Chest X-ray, PA view. Patient: 60 years old, sex M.
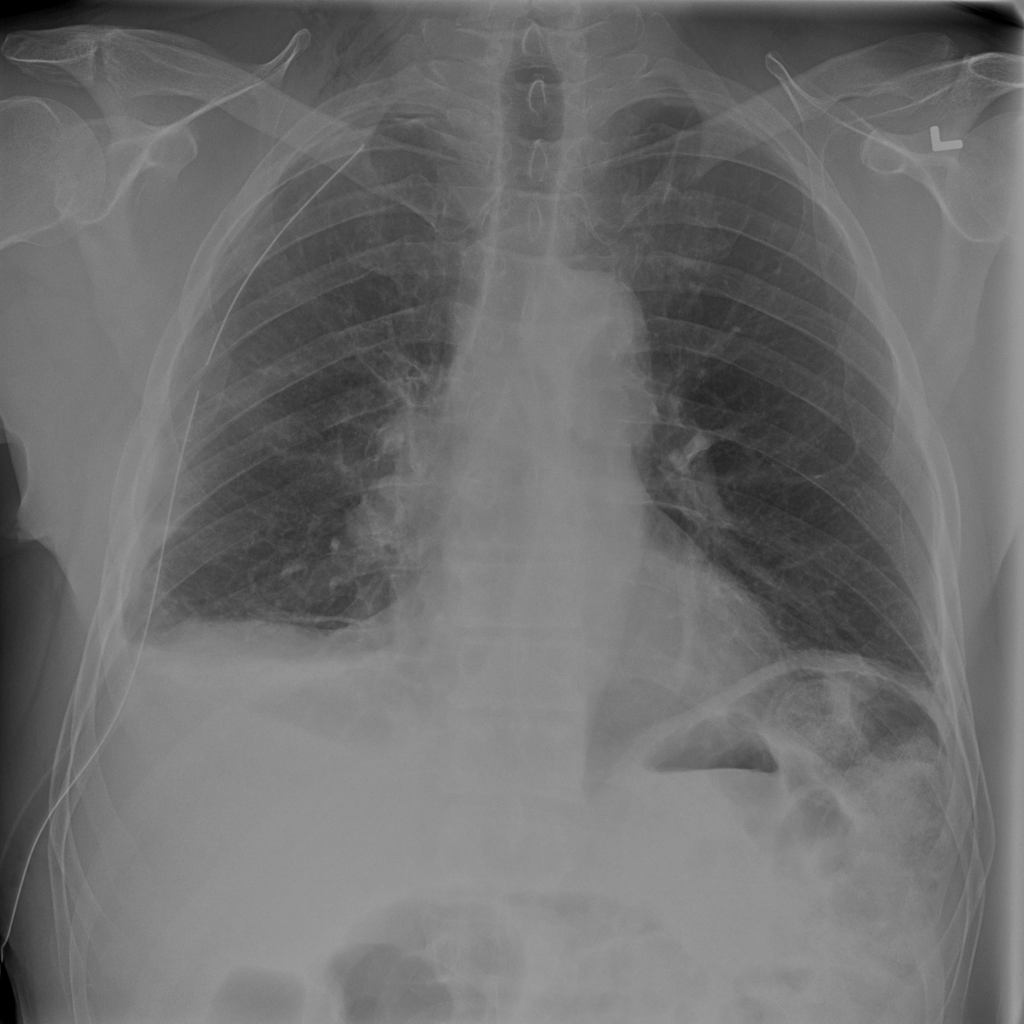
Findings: No Finding